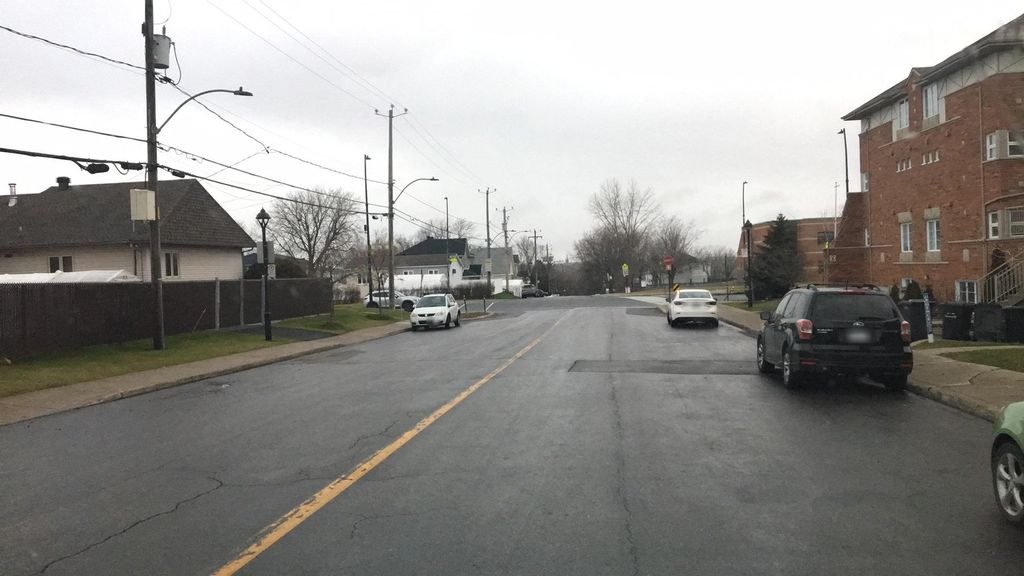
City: montreal